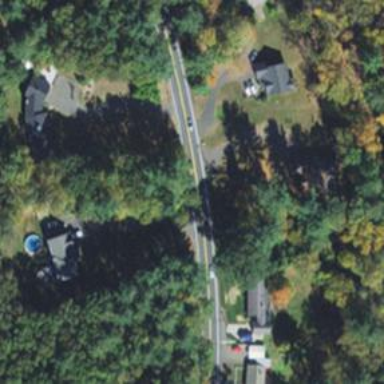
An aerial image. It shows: Driveway.